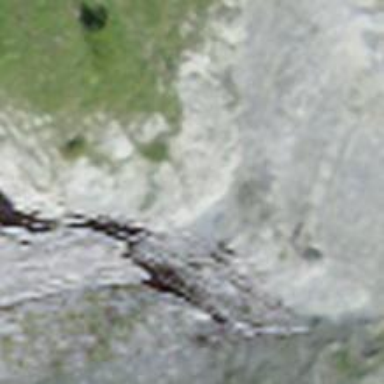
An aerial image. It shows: Natural cliff.